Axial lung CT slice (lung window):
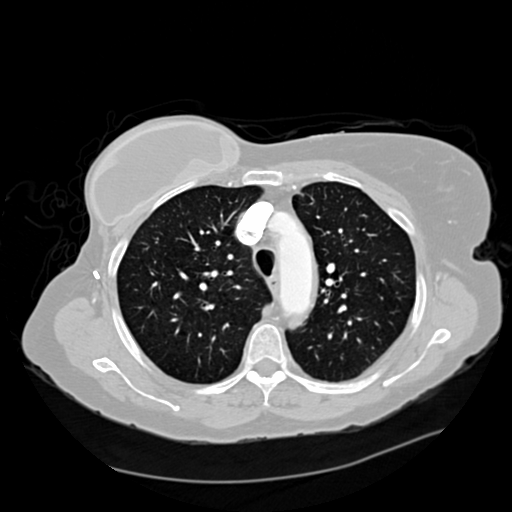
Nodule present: no